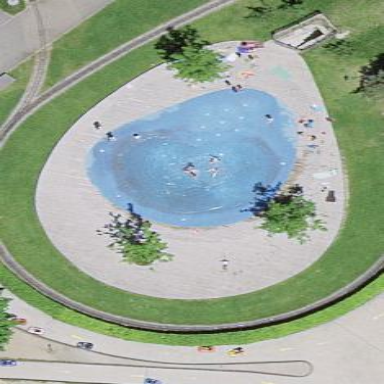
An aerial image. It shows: Swimming pool area with splash pad playground.